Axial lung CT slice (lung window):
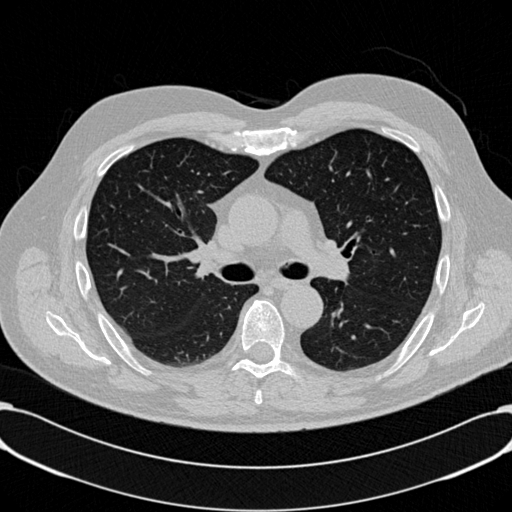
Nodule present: no